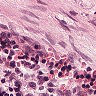
Metastatic tissue present: no